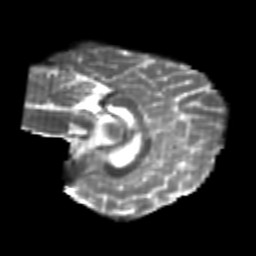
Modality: T2w
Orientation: sagittal
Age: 21
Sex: female
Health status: healthy
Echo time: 0.074 s